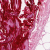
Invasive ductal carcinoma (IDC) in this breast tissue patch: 0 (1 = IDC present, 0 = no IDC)